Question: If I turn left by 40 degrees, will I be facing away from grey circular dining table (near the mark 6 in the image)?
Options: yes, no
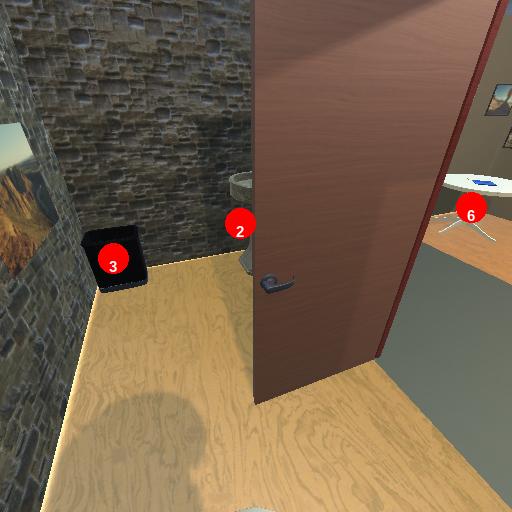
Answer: yes